Question: I placed a datepicker on a layout to let the user select their birthday. I have used datepickerdialogs earlier by clicking on a button and bringing the dialog up. But this time the datepicker itself is on the layout and I can select a date. How can I get the date every time the user changes the day, month or the year?

'''
dpResult = (DatePicker) findViewById(R.id.dpResult);
dpResult.init(year, month, day, new OnDateChangedListener() {
@Override
public void onDateChanged(DatePicker view, int year, int monthOfYear,int dayOfMonth) {
//here I got all the values I need
}
});
'''
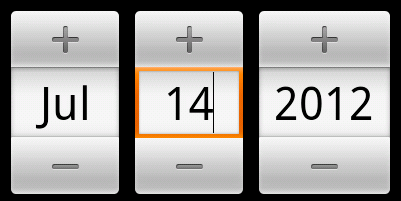
Answer: I guess you have to use <URL>. Did you try this ?